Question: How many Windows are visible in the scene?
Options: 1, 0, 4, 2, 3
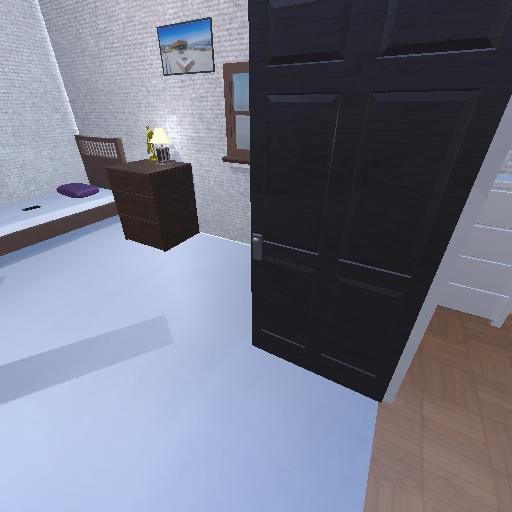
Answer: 1